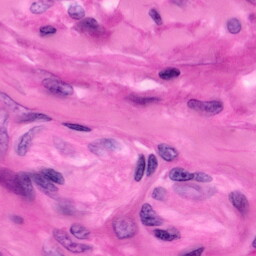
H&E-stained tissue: Pancreatic